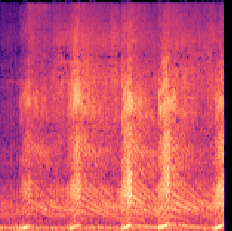
Sound class: Chainsaw